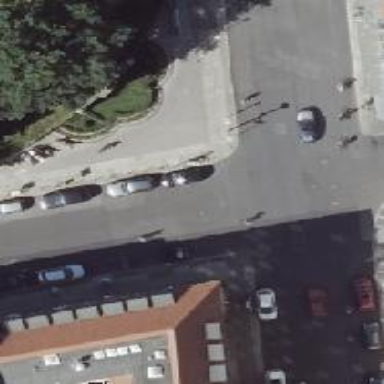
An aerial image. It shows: Residential road with asphalt surface and separate sidewalks on both sides. There are parallel parking lanes on both sides of the road.